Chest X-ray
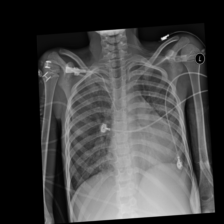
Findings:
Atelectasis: negative
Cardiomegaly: negative
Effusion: negative
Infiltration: positive
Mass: negative
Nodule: negative
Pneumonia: negative
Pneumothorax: negative
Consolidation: negative
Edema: negative
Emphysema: negative
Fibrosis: negative
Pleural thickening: negative
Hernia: negative